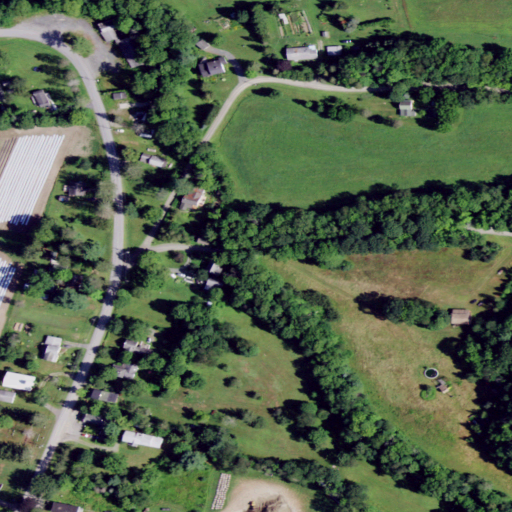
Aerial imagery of valley in New York named Mattison Hollow containing pasture, low intensity development, deciduous forest, open development, medium intensity development, mixed forest, evergreen forest, cultivated crops, and shrub